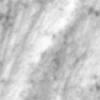
Label: no_change